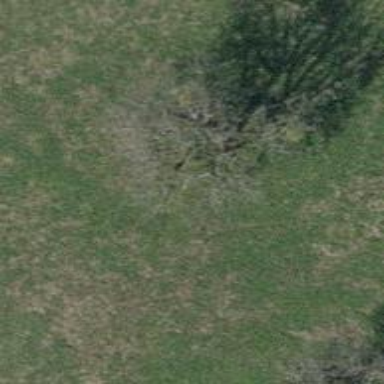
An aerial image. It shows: Single tag "natural: tree."